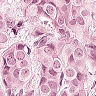
Metastatic tissue present: yes